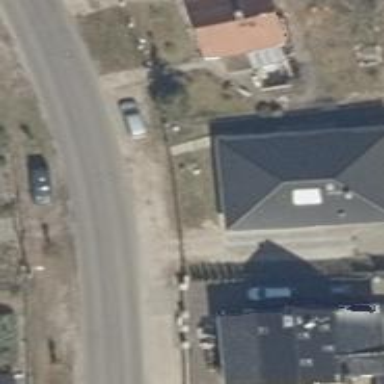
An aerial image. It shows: Driveway leading to service road.